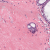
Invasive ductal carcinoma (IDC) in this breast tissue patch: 0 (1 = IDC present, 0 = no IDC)